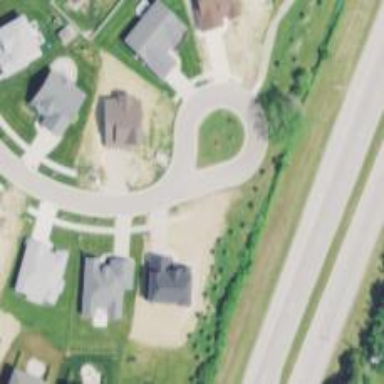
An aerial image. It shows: Turning loop on the road.